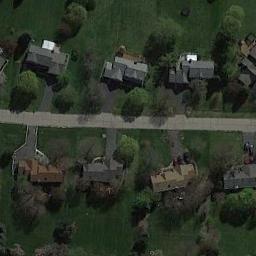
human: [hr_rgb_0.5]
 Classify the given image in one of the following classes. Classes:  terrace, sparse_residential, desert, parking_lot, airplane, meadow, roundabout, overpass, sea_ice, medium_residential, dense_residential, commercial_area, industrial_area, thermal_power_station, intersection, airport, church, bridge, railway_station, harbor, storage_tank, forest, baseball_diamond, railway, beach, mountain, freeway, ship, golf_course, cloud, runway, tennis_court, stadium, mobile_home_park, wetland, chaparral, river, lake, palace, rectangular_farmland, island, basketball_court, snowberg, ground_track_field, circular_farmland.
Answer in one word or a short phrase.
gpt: medium_residential